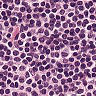
Metastatic tissue present: no